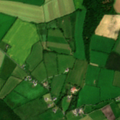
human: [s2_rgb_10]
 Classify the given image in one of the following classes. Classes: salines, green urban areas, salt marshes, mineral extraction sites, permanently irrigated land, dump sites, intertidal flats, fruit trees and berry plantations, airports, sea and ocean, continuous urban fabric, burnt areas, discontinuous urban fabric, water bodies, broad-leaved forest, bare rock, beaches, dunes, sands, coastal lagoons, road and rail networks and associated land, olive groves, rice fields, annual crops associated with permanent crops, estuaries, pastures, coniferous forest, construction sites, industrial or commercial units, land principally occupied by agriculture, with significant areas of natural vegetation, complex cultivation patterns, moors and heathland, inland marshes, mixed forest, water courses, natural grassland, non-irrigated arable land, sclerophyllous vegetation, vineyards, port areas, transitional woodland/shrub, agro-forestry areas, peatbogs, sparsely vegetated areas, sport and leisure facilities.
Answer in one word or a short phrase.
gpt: non-irrigated arable land, pastures, complex cultivation patterns, mixed forest